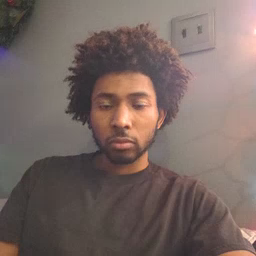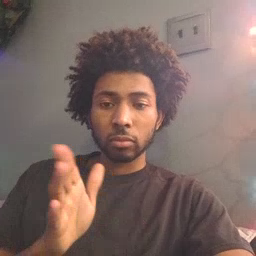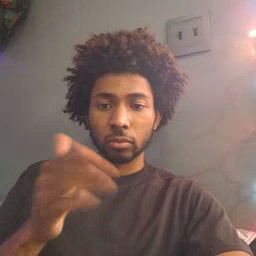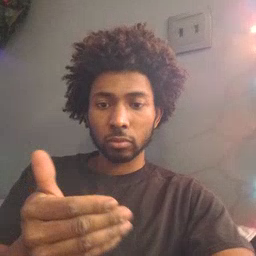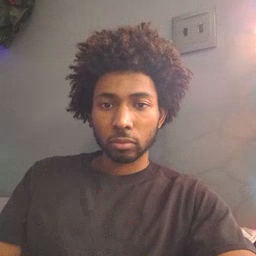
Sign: room